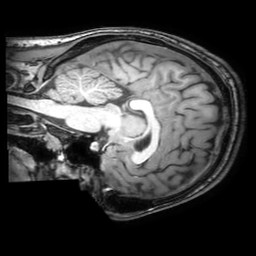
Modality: T1w
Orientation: sagittal
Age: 19
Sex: male
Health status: healthy
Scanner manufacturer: philips
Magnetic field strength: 3 T
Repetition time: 0.0079 s
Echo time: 0.0035 s